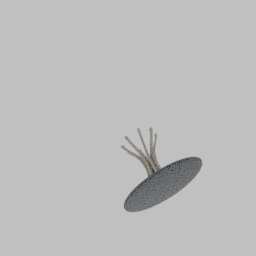
Label: furniture